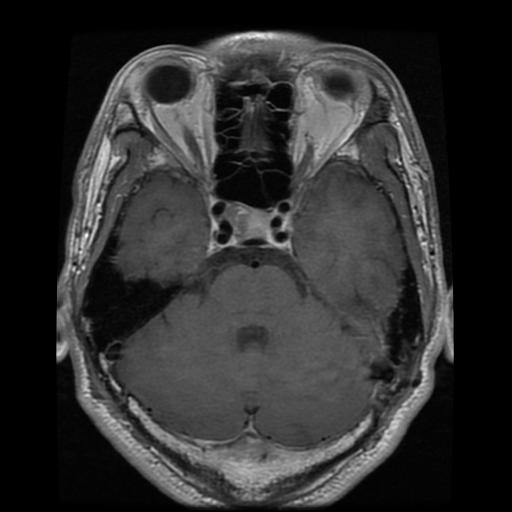
Label: pituitary